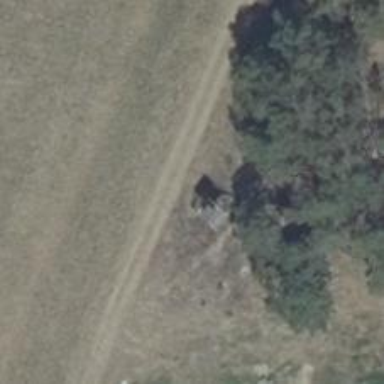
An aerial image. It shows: Hunting stand.